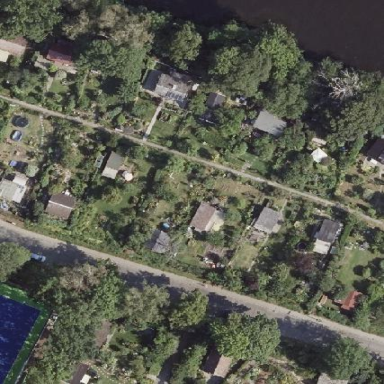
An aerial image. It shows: Allotments area.